Interaction volume radius: 5 \u00c5
Interaction volume height: 50 \u00c5
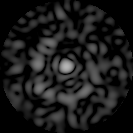
Disorder parameter: 0.8295